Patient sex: M
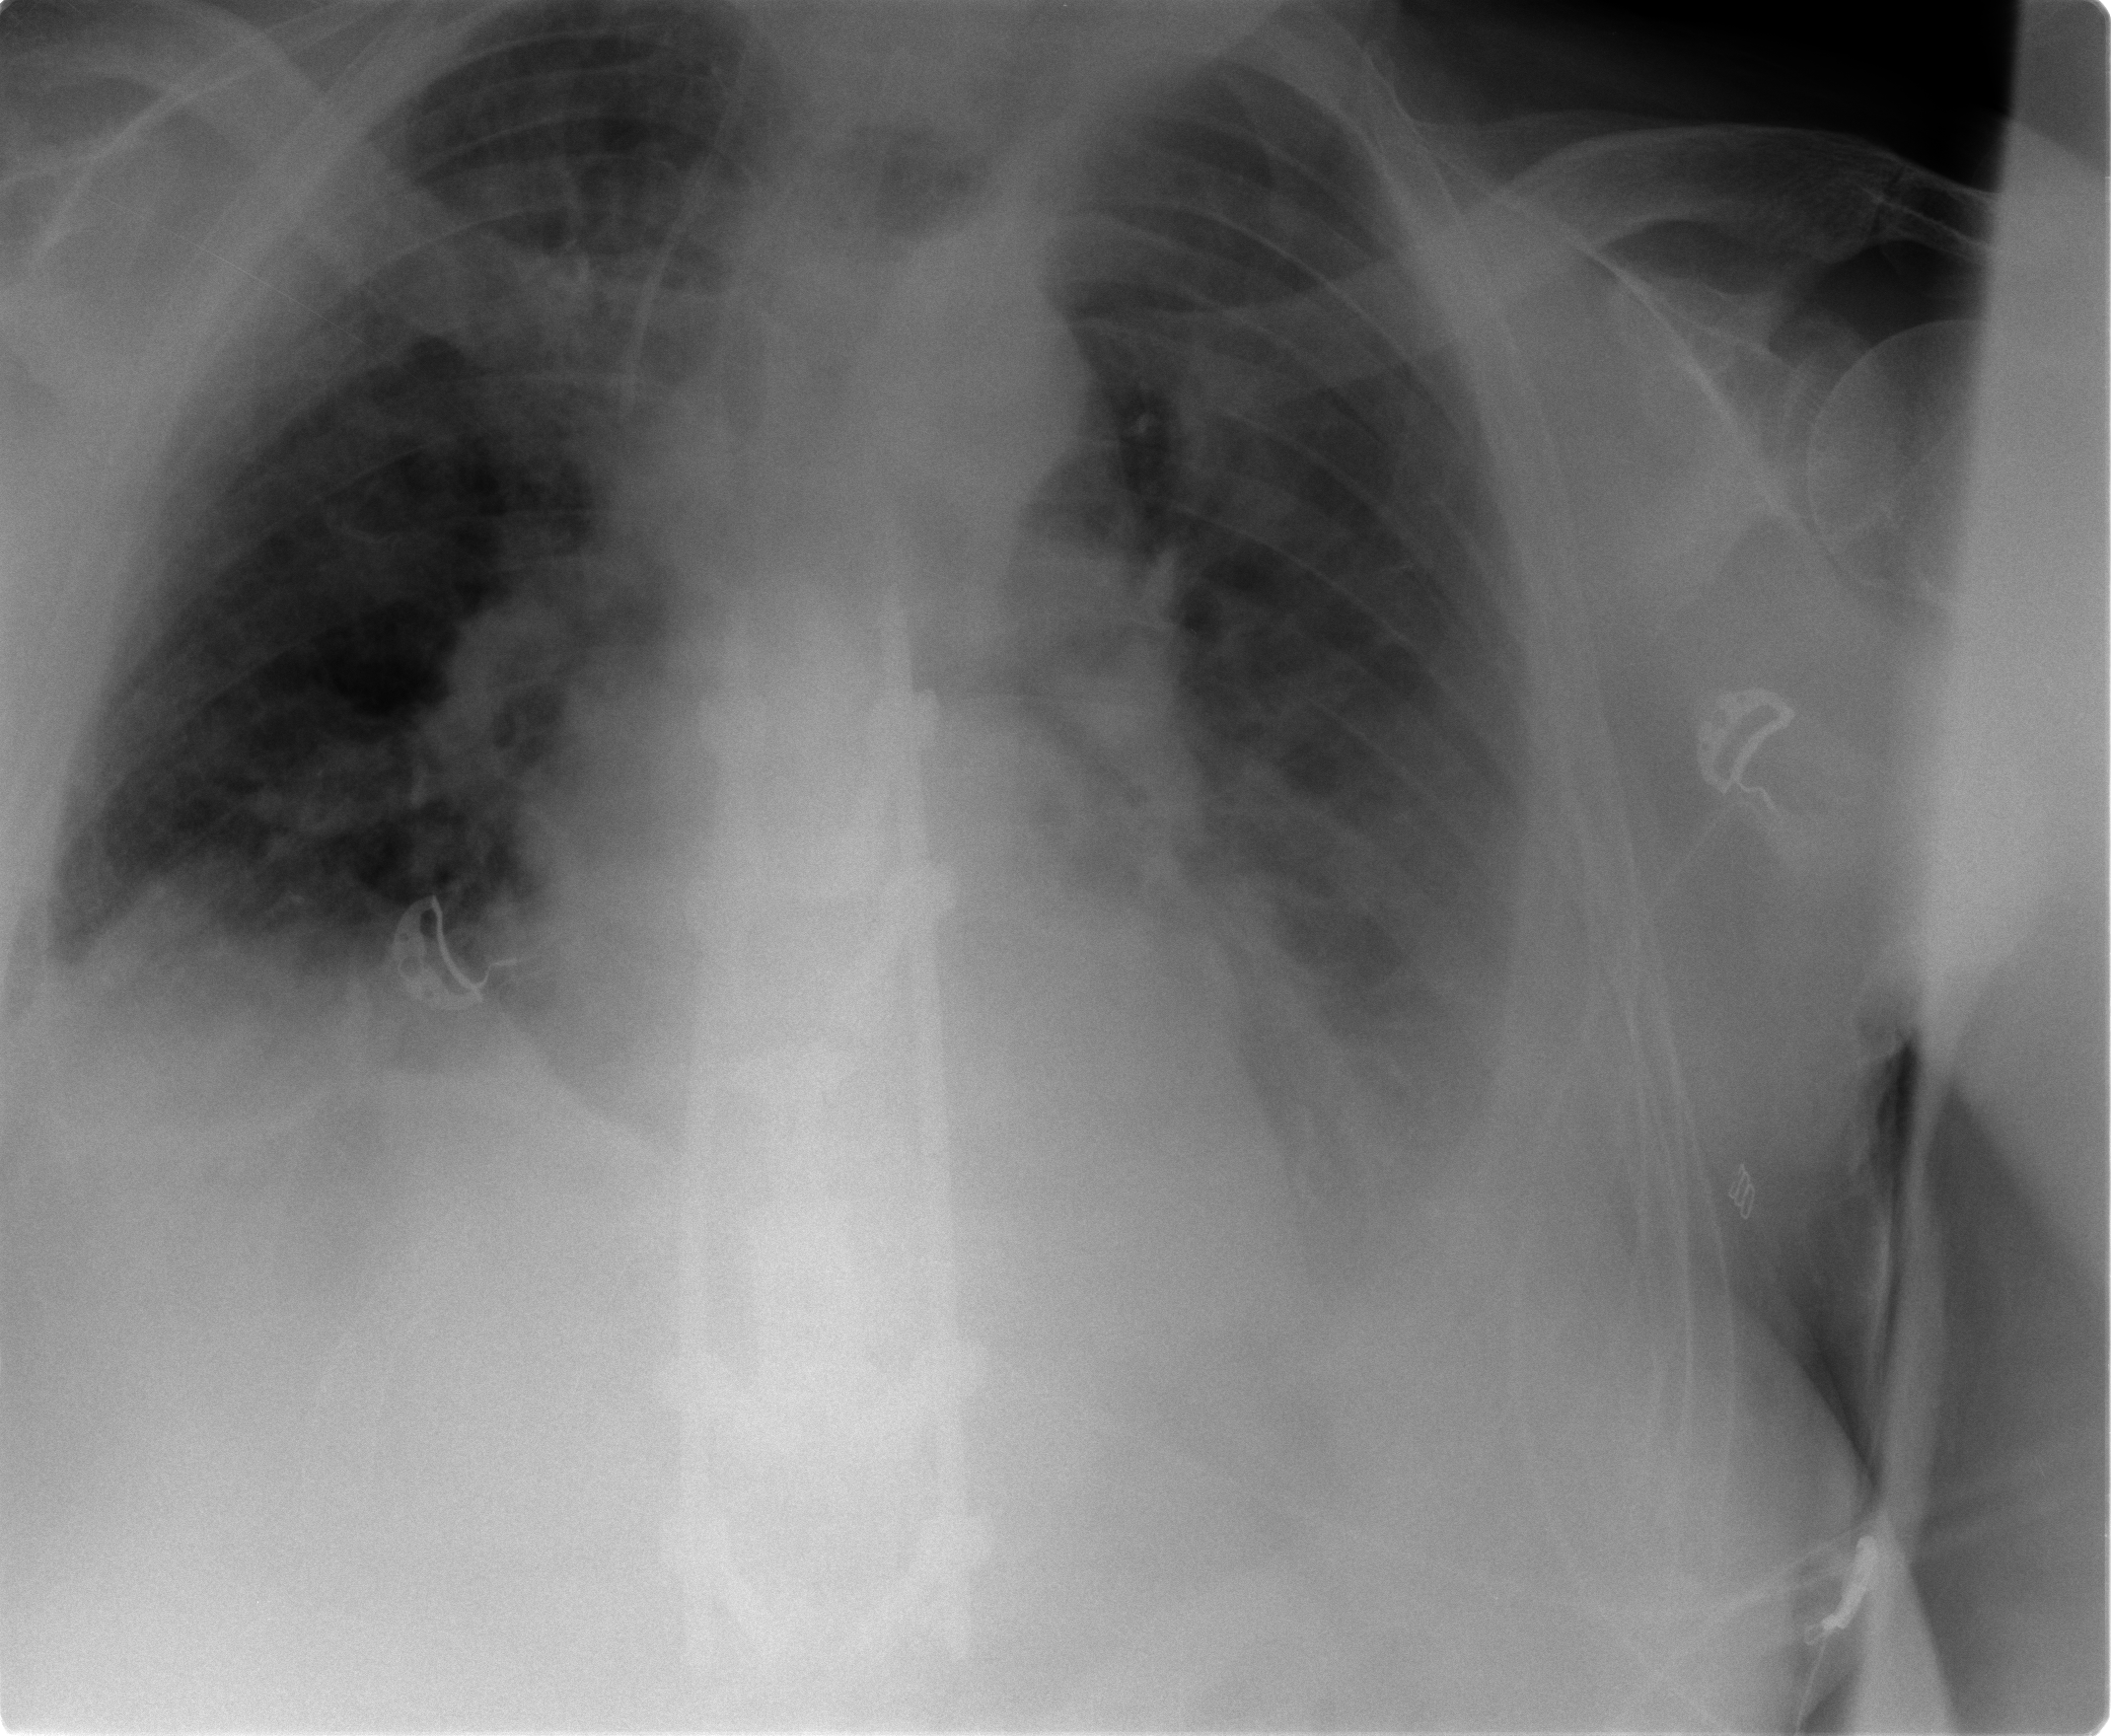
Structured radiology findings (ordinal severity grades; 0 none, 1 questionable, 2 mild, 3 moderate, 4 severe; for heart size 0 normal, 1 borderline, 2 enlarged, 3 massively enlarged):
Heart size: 2
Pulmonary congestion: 2
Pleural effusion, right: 2
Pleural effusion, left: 2
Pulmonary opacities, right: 2
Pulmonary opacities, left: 2
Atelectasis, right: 2
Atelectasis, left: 2